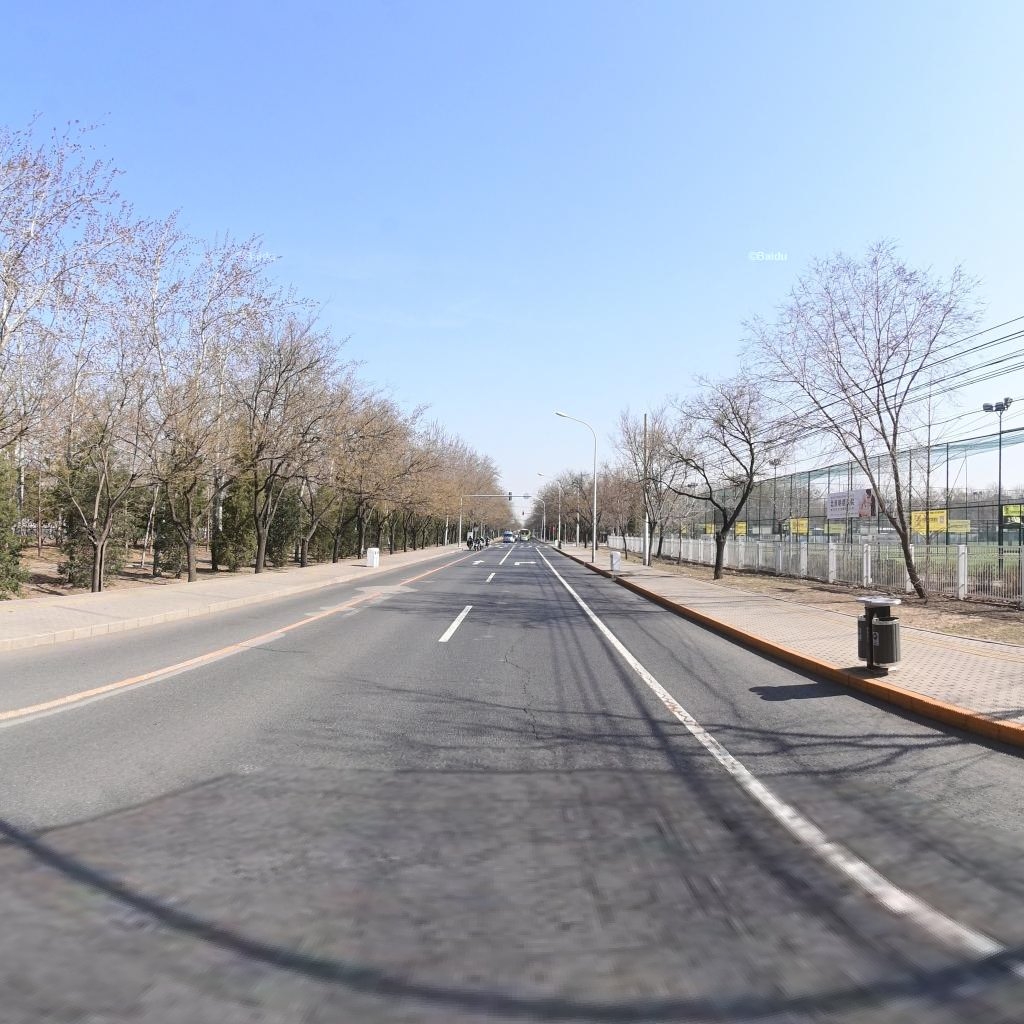
Region: Chaoyang
Road damage annotations: transverse crack, longitudinal crack